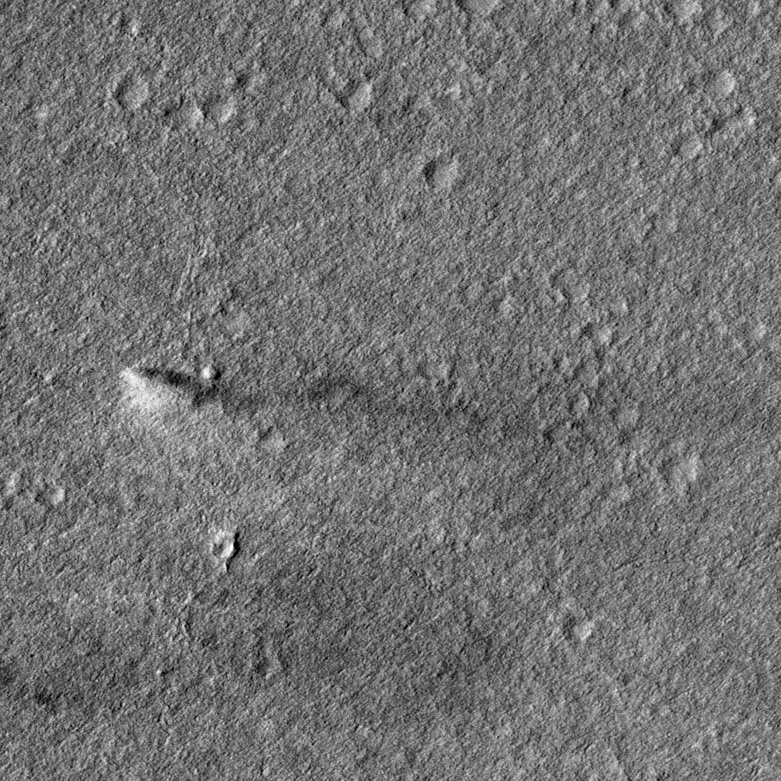
Label: dustdevil